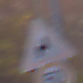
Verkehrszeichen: DoppelkurveRechts
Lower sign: Geschwindigkeit50
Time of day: SunriseSunset
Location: Outdoor (Urban)
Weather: Clear
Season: NotSpecified
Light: Natural